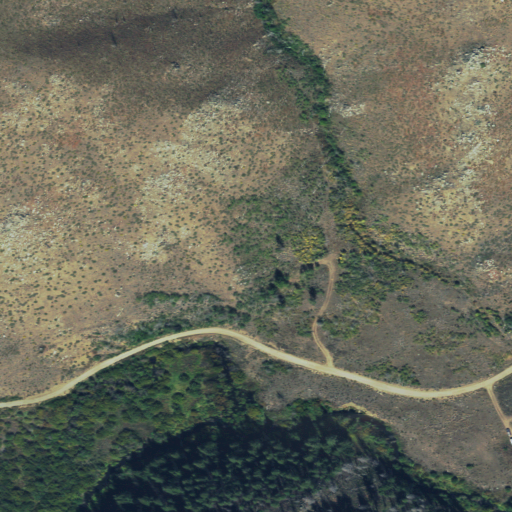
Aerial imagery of valley in Idaho named Jolly Sailor Gulch containing shrub, grassland, woody wetlands, evergreen forest, and open development